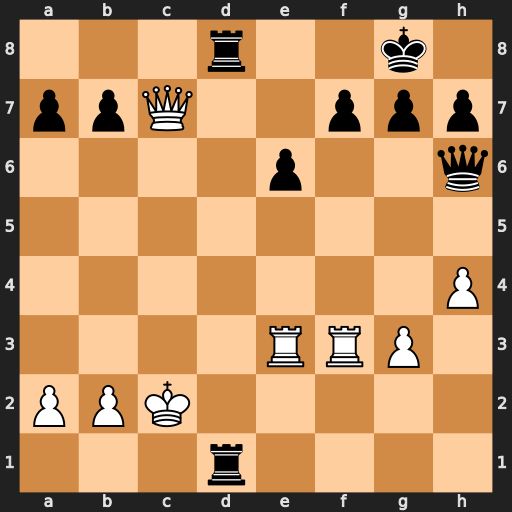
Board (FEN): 3r2k1/ppQ2ppp/4p2q/8/7P/4RRP1/PPK5/3r4
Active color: w
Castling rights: -
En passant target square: -
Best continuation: Qxf7+ Kh8 Qf8+ Rxf8 Rxf8#